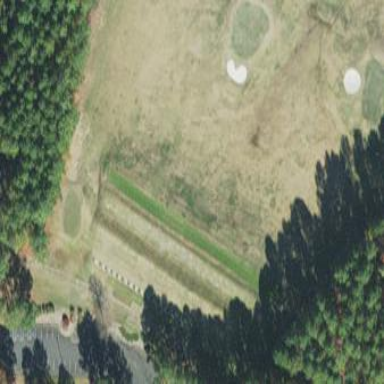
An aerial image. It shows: Grassy area designated as golf tee.